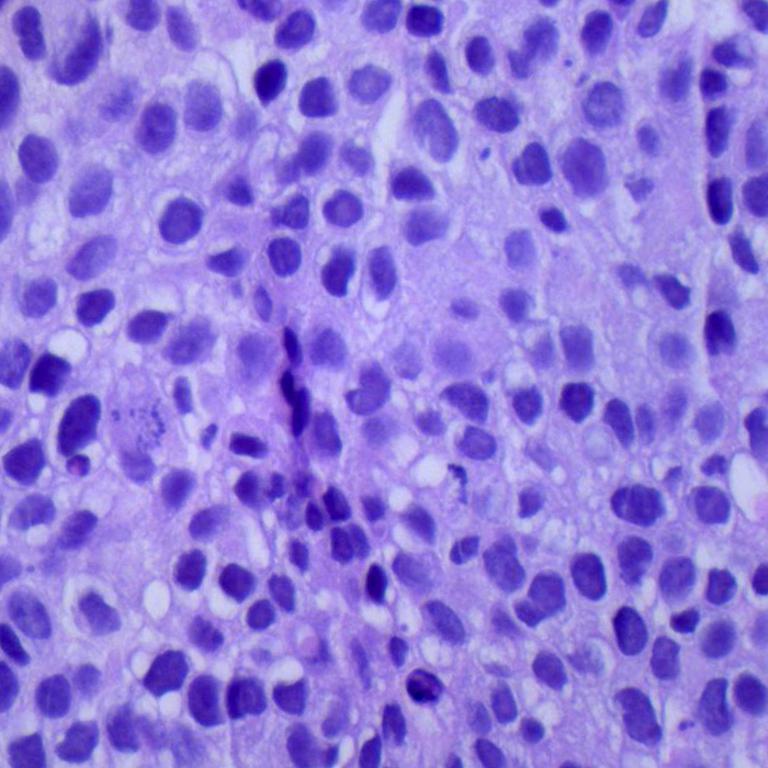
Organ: lung
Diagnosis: squamous carcinomas